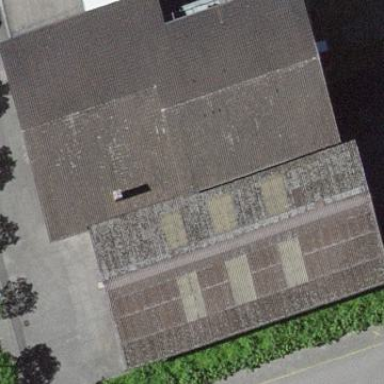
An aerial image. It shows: Commercial building.